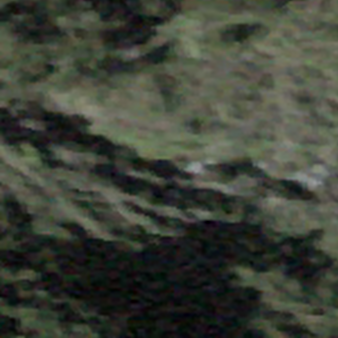
Label: other